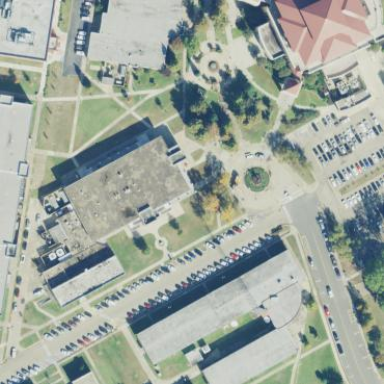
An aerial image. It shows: View of university building.